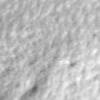
Label: no_change